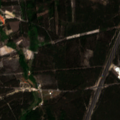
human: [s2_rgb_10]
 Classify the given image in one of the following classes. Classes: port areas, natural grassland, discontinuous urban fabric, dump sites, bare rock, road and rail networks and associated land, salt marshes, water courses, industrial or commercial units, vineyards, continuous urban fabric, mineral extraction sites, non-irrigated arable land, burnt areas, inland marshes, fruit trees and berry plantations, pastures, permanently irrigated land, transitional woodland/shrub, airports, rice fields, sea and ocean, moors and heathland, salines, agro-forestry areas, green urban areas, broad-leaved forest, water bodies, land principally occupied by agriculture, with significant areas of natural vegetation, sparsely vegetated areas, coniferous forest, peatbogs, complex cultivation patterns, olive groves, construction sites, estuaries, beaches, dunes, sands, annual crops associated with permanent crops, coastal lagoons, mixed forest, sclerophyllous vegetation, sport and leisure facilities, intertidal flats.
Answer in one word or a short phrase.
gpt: road and rail networks and associated land, coniferous forest, transitional woodland/shrub